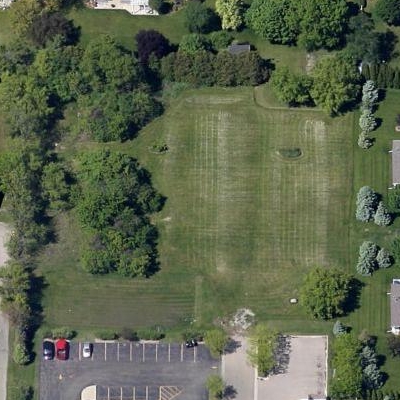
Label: aGrass